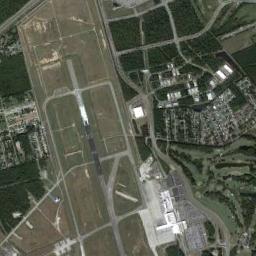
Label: airport